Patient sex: F
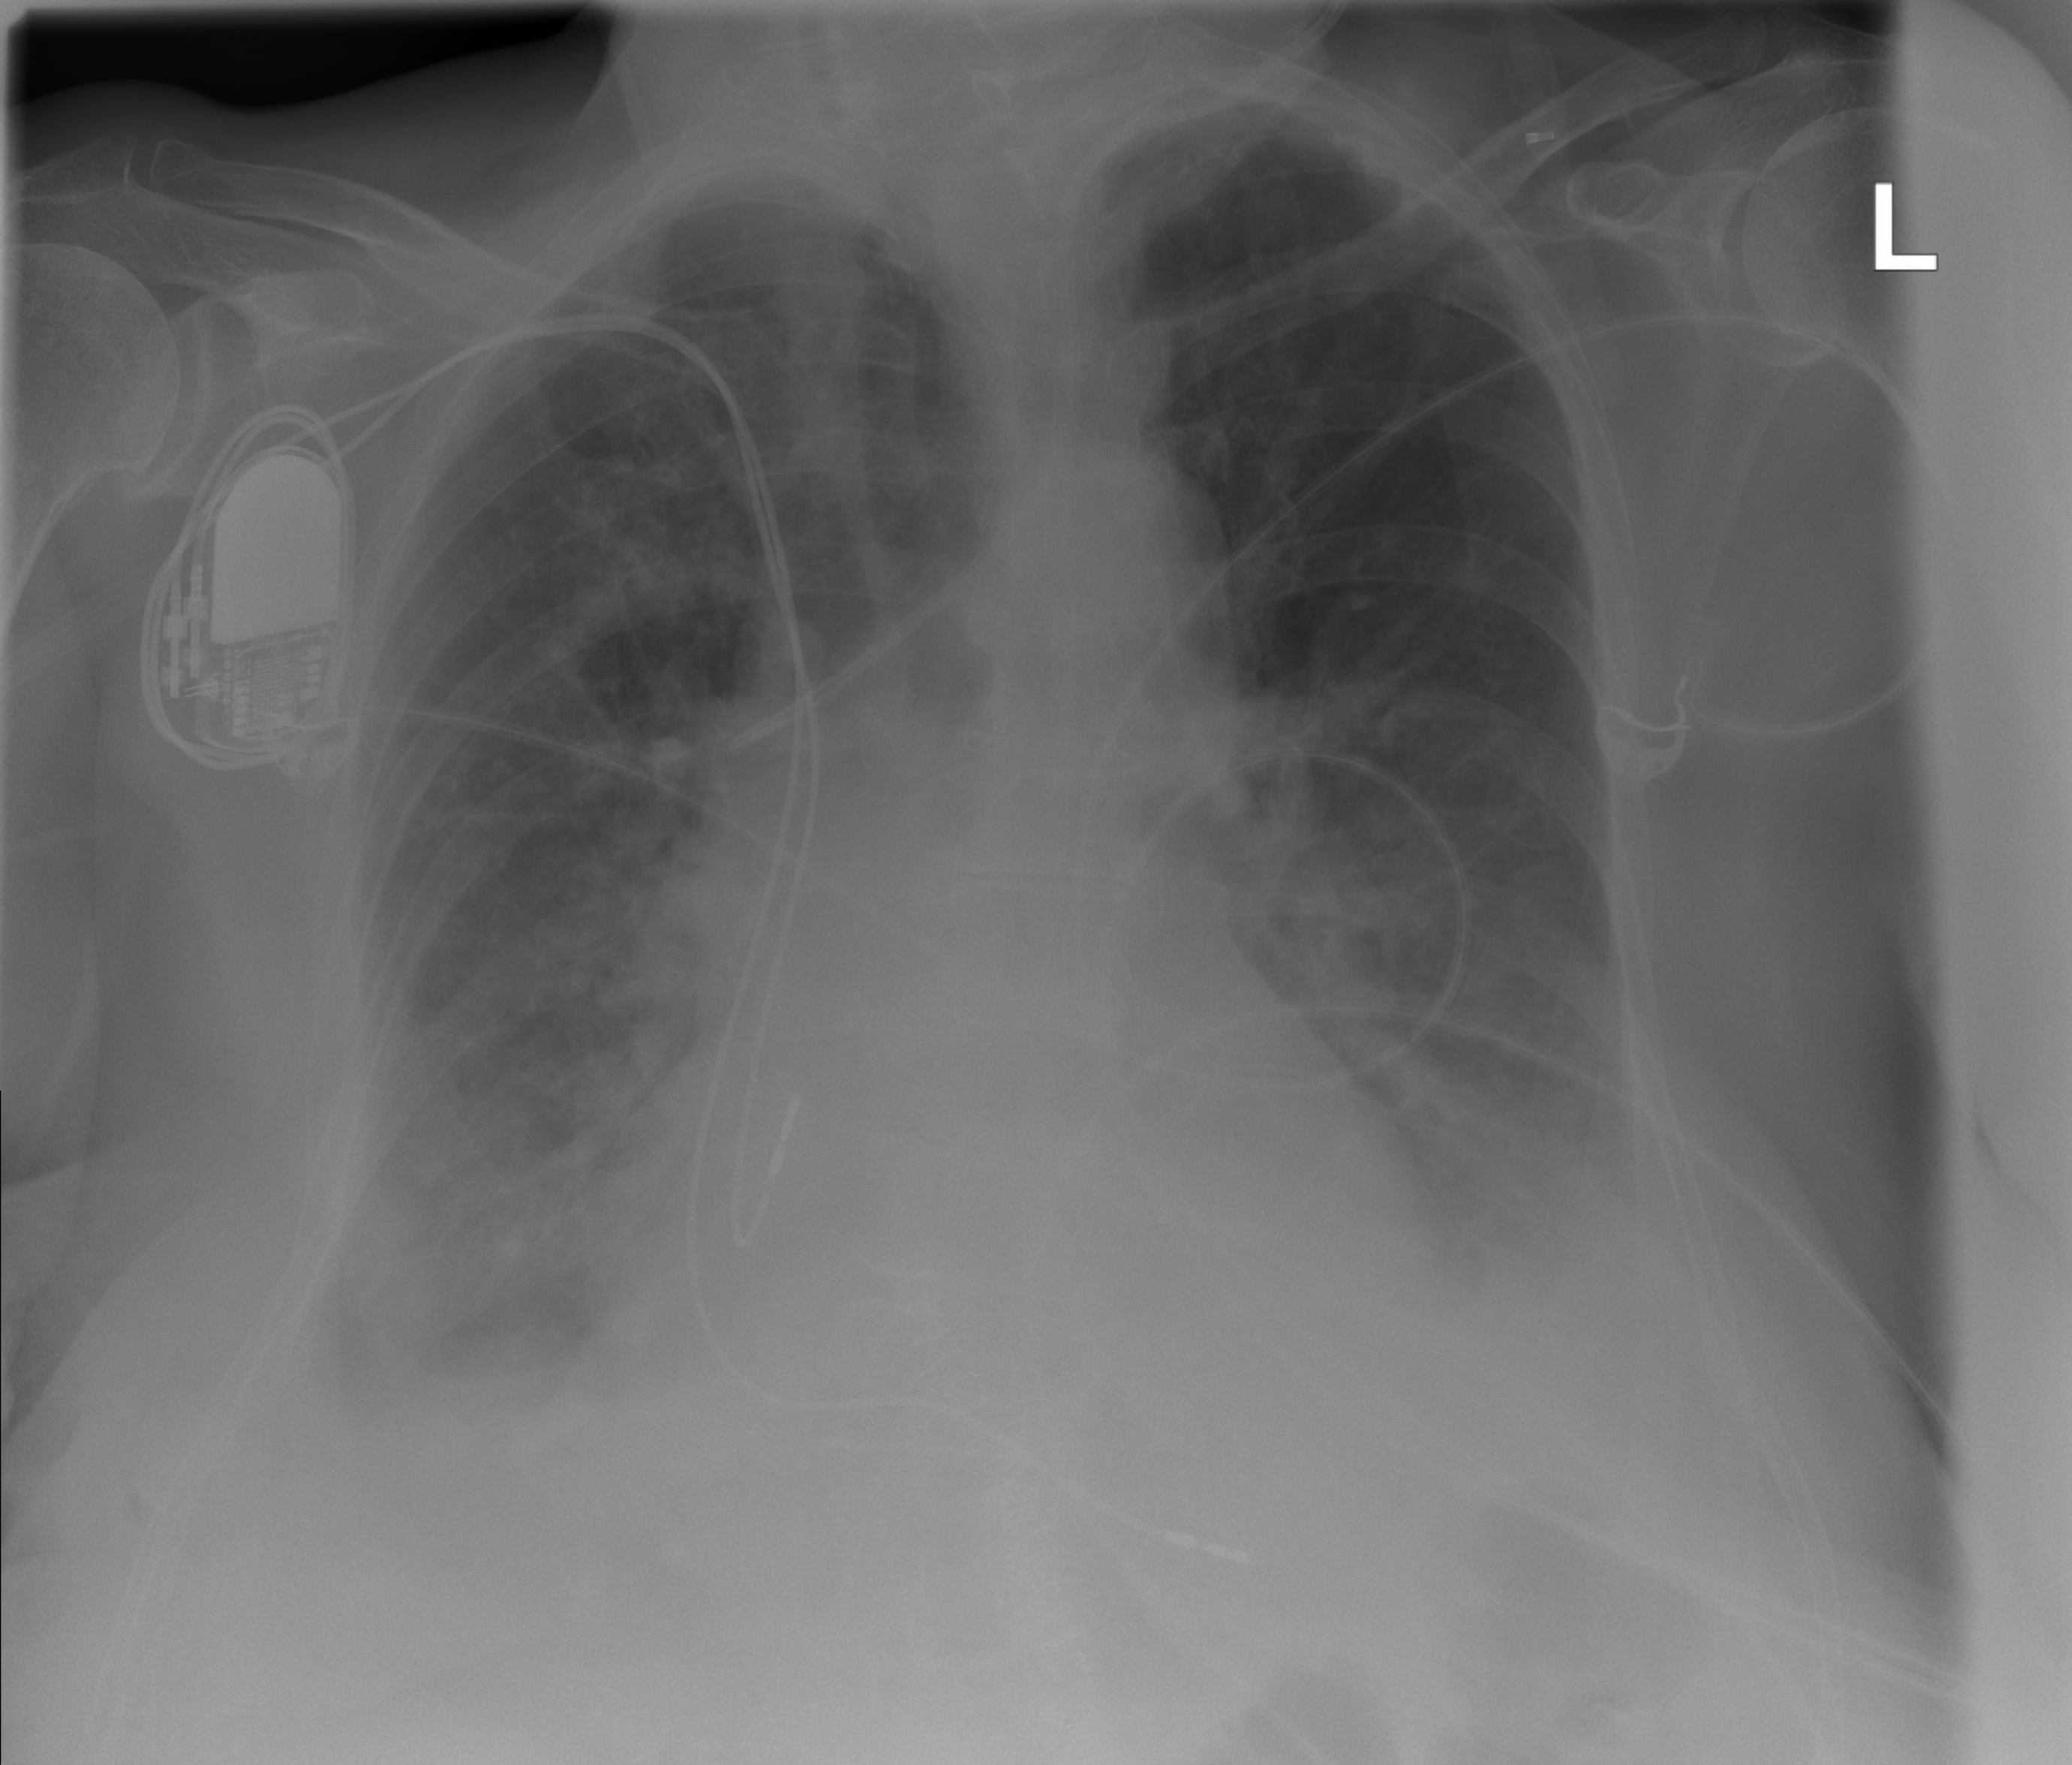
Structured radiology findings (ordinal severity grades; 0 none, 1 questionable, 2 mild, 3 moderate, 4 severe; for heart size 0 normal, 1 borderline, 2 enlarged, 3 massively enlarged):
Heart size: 0
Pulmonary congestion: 0
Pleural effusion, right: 2
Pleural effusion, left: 2
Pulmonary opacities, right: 2
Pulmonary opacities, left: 0
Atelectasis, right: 2
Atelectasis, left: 0